Field crop: maize
Growth stage: 2
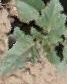
Species: datura